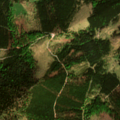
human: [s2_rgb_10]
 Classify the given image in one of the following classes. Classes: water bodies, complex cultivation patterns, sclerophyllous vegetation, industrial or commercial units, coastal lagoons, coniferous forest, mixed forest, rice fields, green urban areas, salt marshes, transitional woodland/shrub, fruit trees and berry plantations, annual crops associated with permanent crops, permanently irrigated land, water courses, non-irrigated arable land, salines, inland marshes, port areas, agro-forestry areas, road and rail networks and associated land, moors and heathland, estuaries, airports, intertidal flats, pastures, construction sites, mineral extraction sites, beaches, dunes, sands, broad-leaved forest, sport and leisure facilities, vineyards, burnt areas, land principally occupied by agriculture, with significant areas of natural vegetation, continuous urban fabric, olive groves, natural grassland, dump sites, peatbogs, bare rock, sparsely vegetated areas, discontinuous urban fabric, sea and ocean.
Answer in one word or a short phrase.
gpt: broad-leaved forest, coniferous forest, transitional woodland/shrub